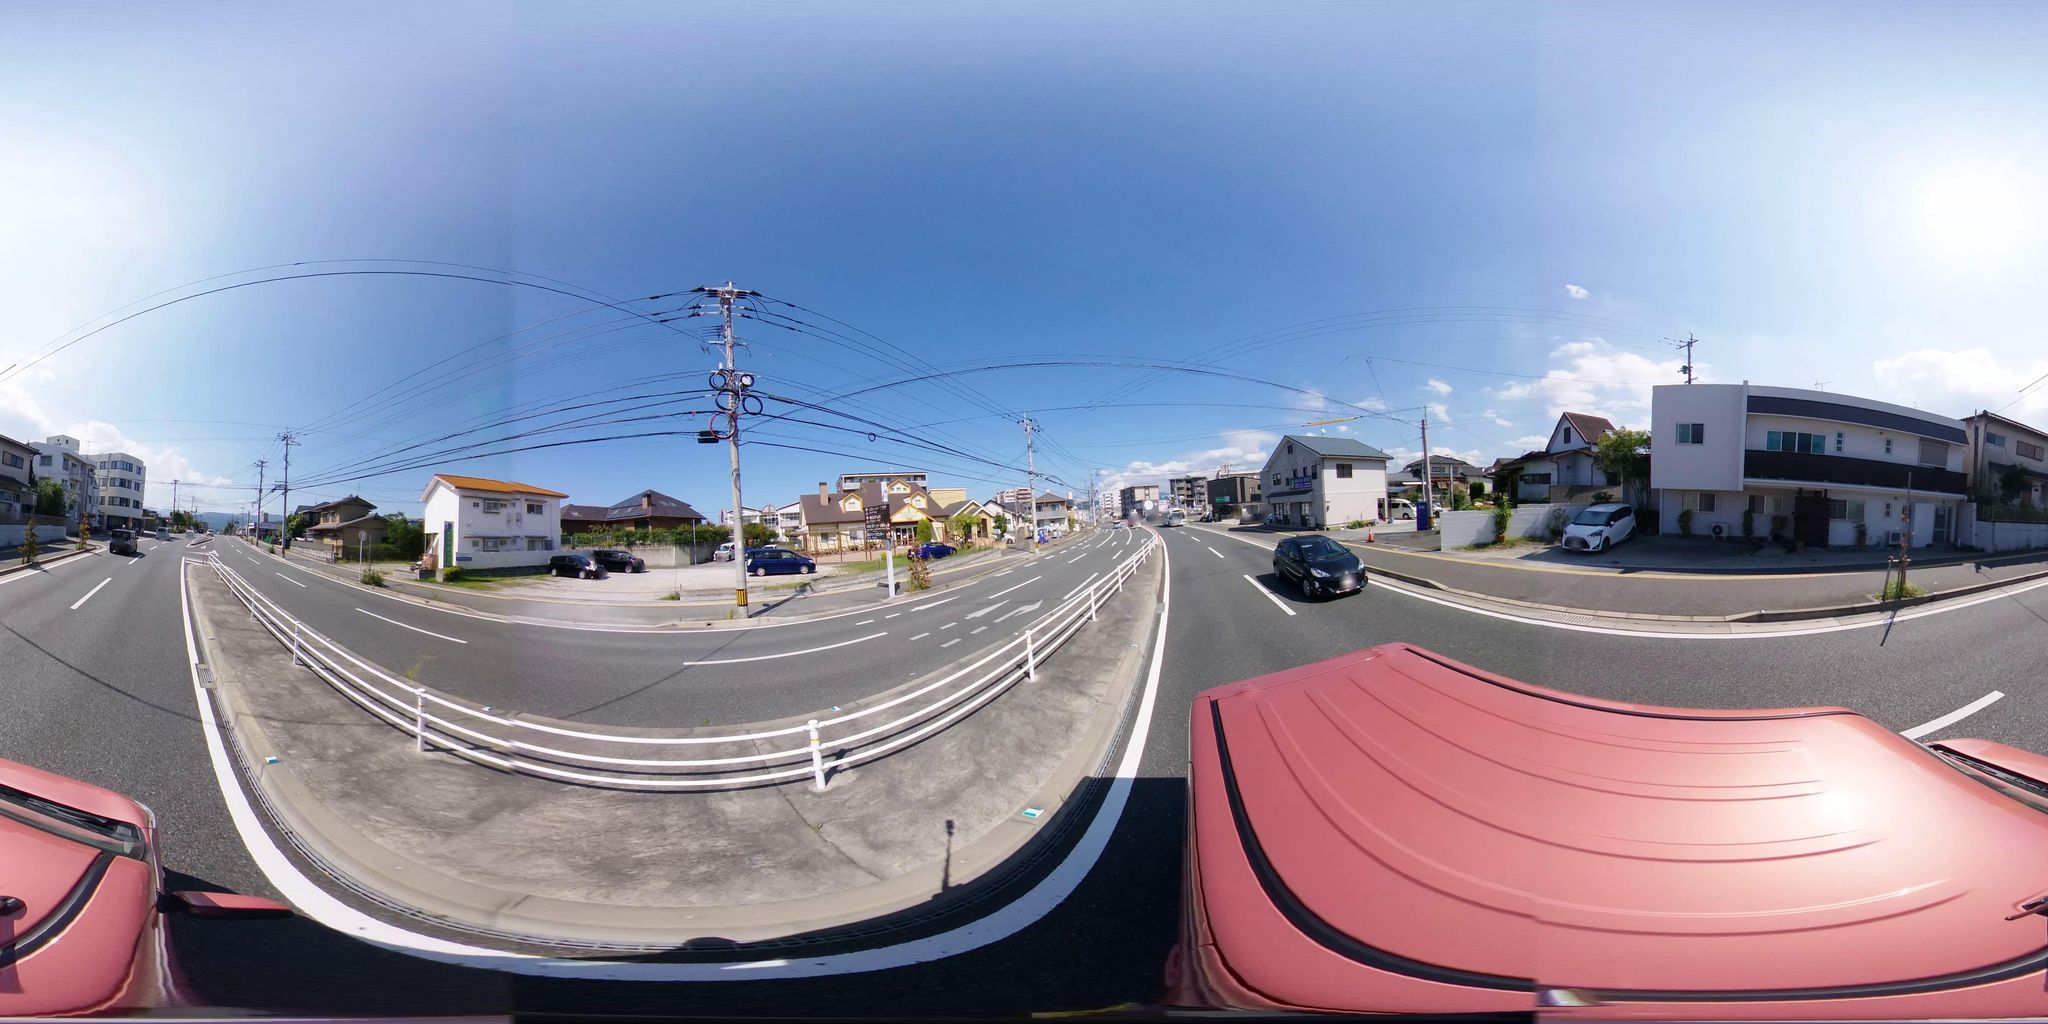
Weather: clear
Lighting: day
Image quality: good
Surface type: cycling surface
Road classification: primary
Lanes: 2
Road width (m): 5
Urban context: urban centre
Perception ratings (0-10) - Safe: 1.29, Lively: 5.96, Beautiful: 8.18, Boring: 3.87, Depressing: 2.66, Wealthy: 1.11